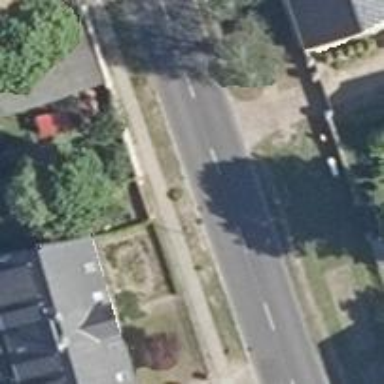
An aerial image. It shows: Secondary road with asphalt surface. There is cycle track on the right side.